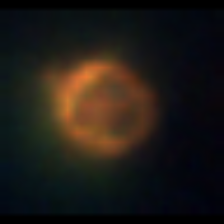
Taxon: Ciliates
Group: Other